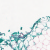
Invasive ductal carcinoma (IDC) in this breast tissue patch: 0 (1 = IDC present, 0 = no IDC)